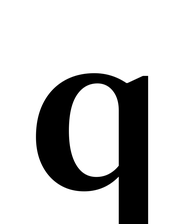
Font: LibreCaslonText_SemiBold